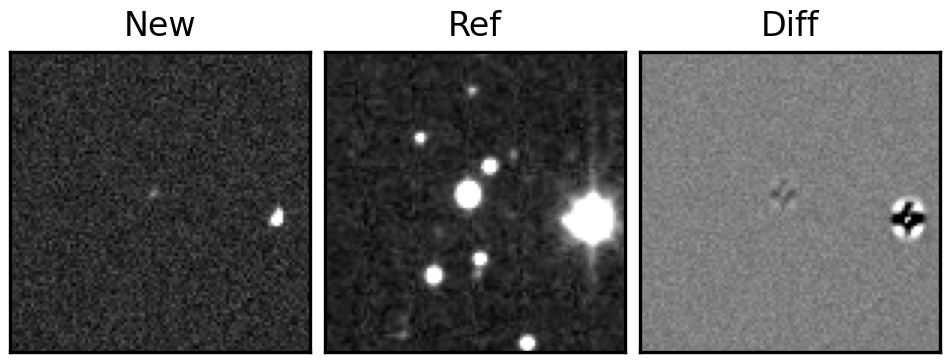
Label: bogus